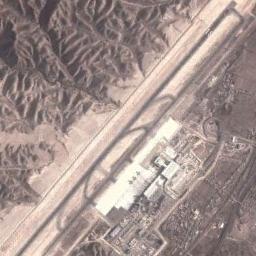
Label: airport